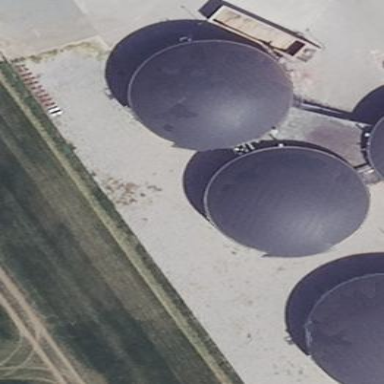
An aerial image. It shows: Building with storage tank.